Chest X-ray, PA view. Patient: 44 years old, sex M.
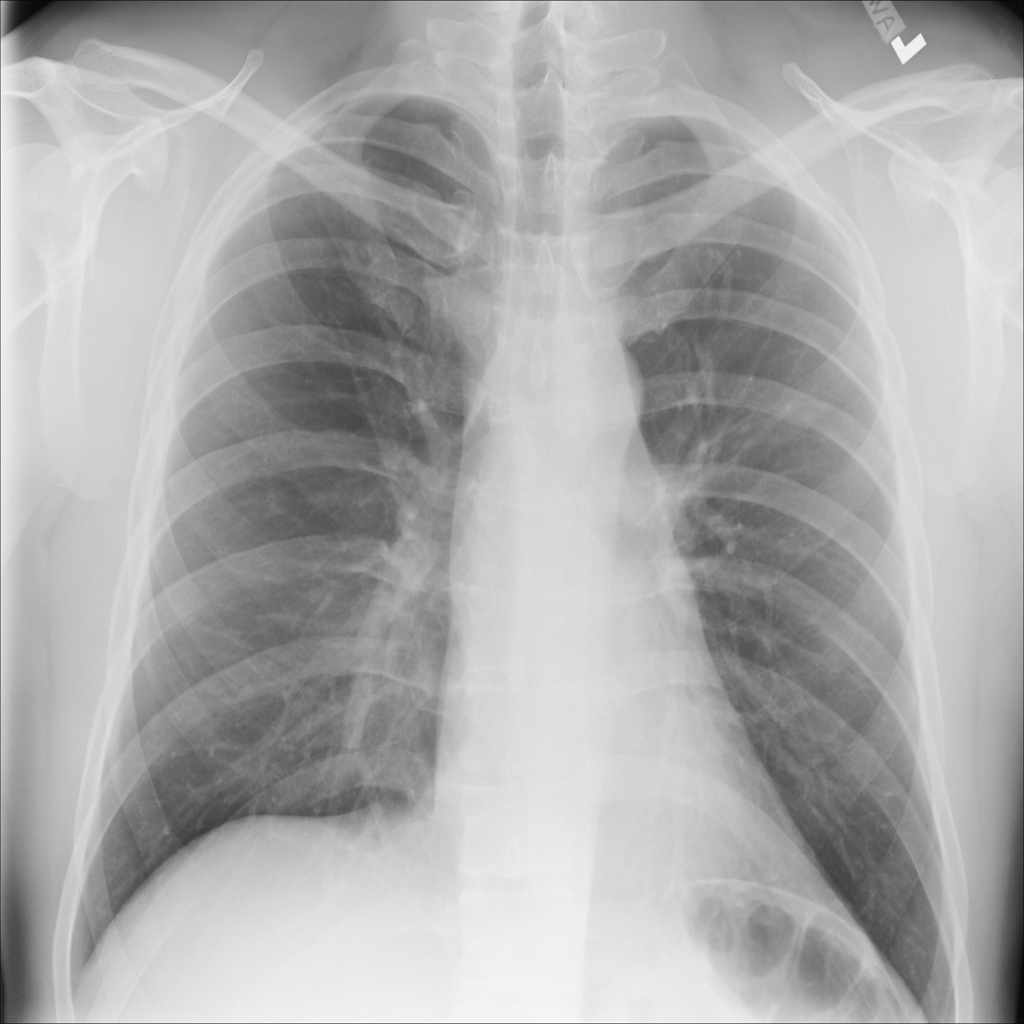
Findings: No Finding